九年级 · 度量几何学
如图, 在 $\triangle A B C$ 中, $\angle A=66^{\circ}$, 点 $I$ 是内心, 则 $\angle B I C$ 的大小为 $(~)$

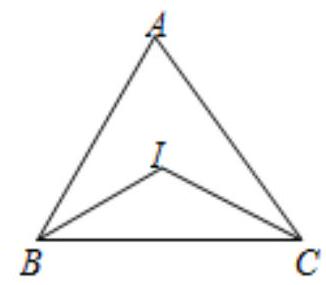
A. $114^{\circ}$
B. $122^{\circ}$
C. $123^{\circ}$
D. $123^{\circ}$
答案: C
解析: $\because \angle A=66^{\circ}$,

$\therefore \angle A B C+\angle A C B=114^{\circ}$,

$\because$ 点 $I$ 是内心,

$\therefore \angle I B C=\frac{1}{2} \angle A B C, \angle I C B=\frac{1}{2} \angle A C B$,

$\therefore \angle I B C+\angle I C B=57^{\circ}$,

$\therefore \angle B I C=180^{\circ}-57^{\circ}=123^{\circ}$,

故选: $C$.